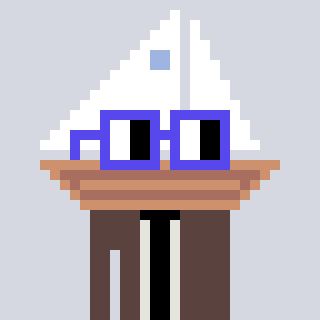
a pixel art character with square blue glasses, a sailboat-shaped head and a darkbrown-colored body on a cool background